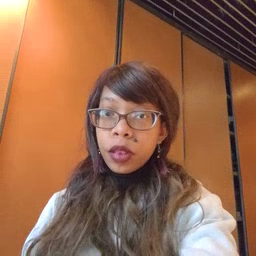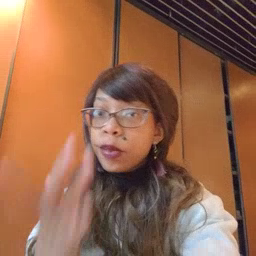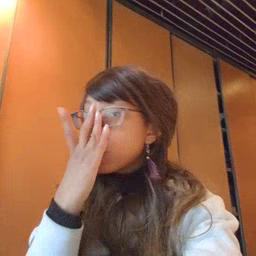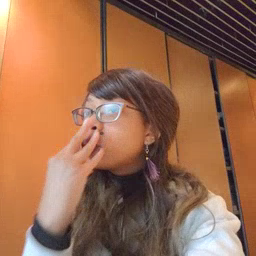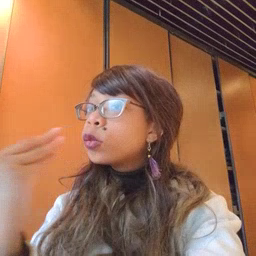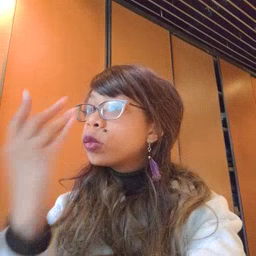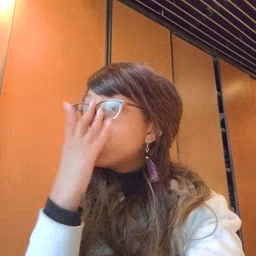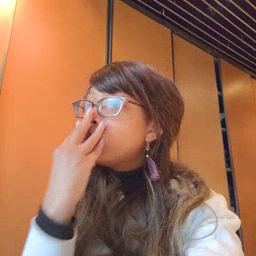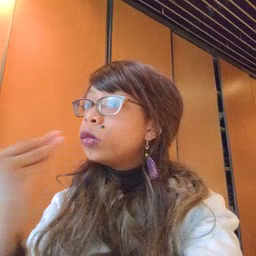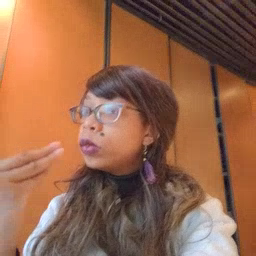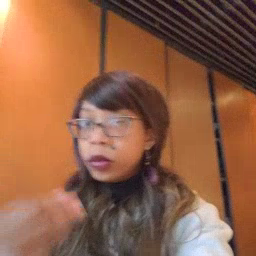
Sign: wolf